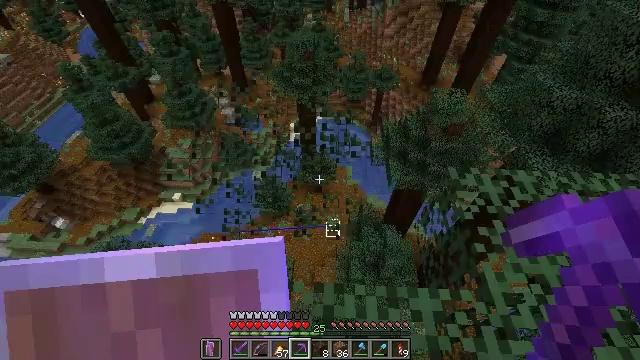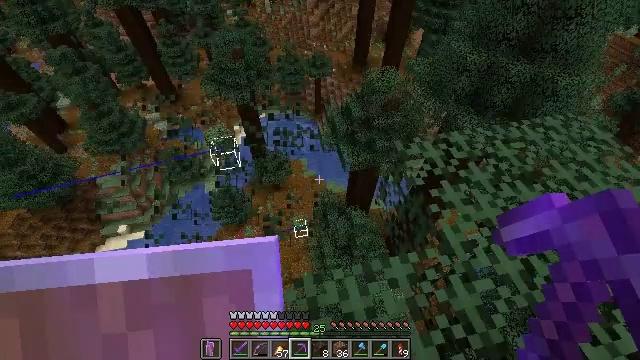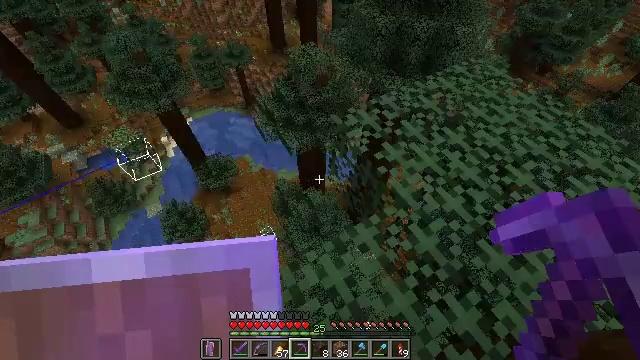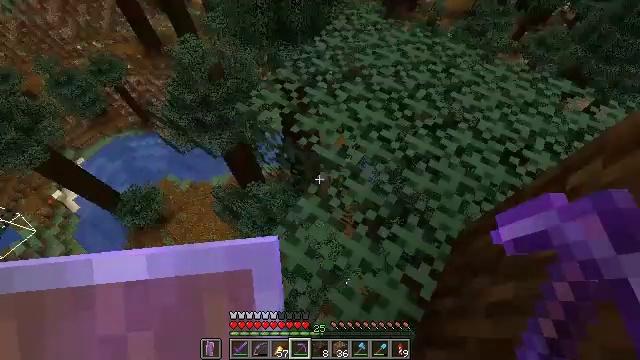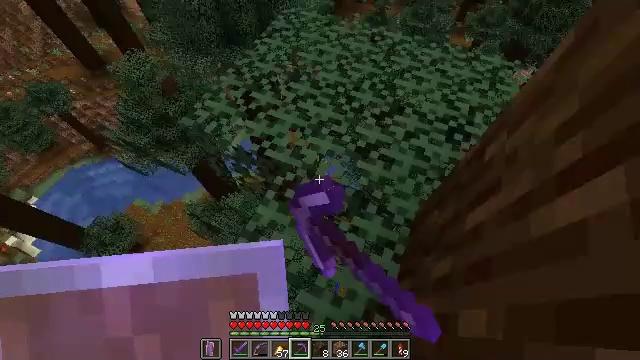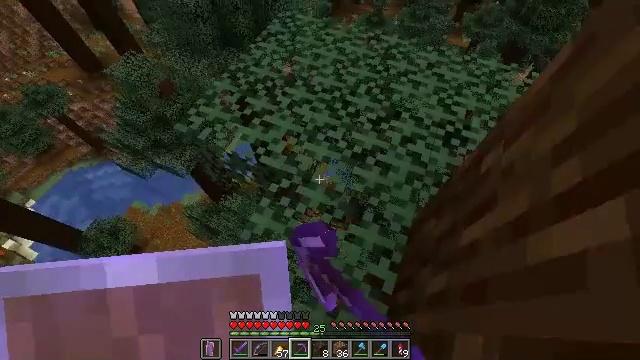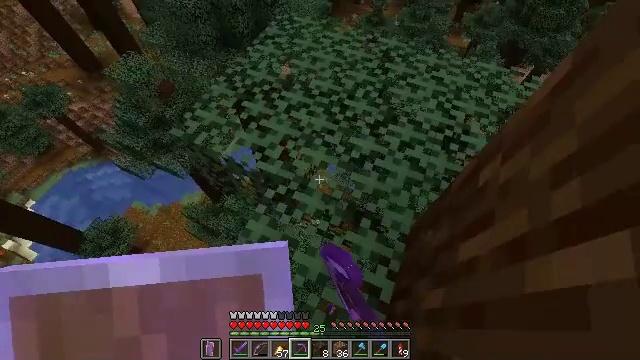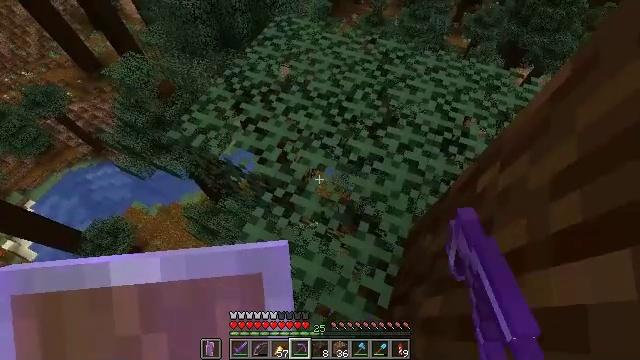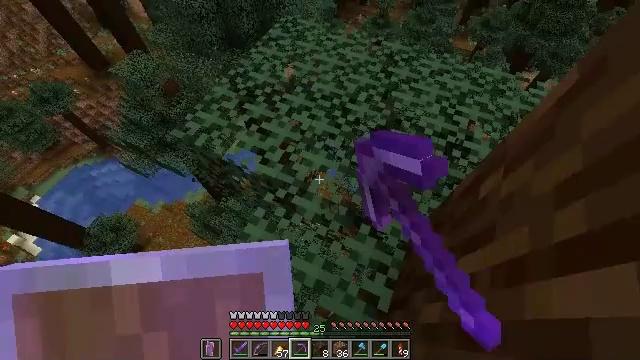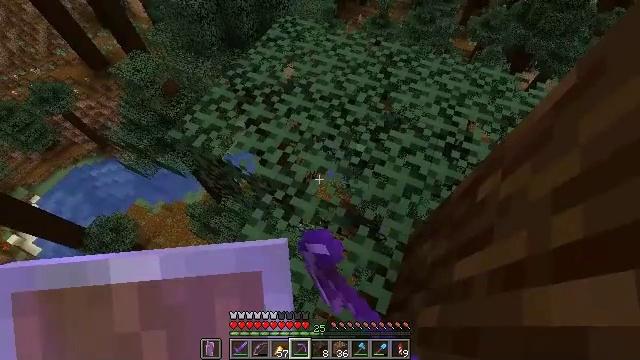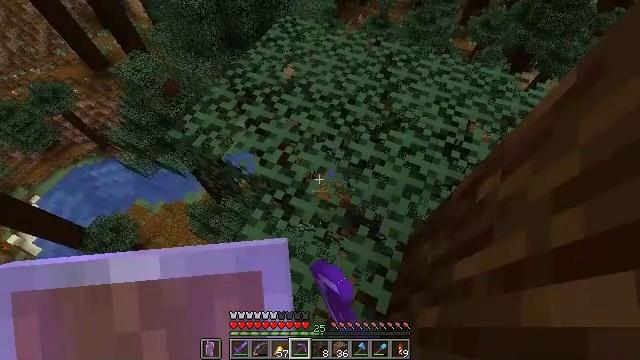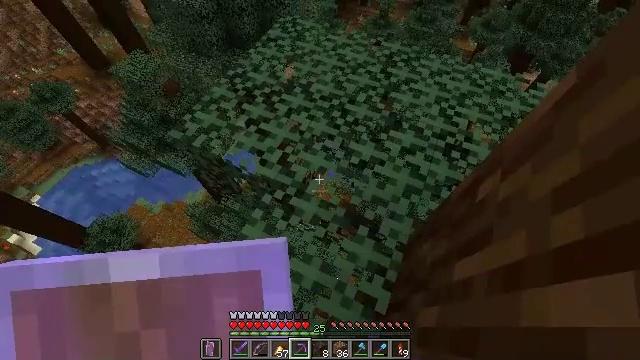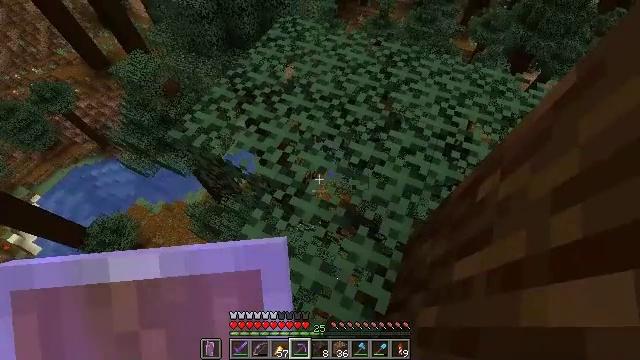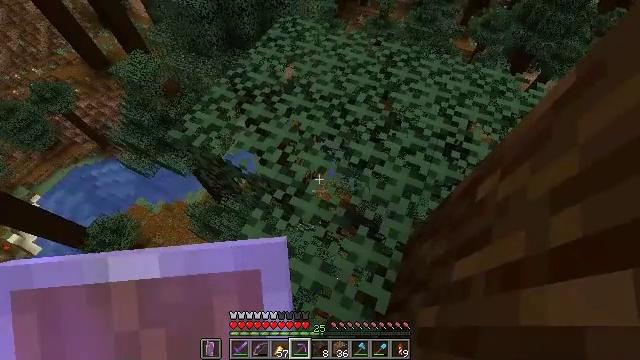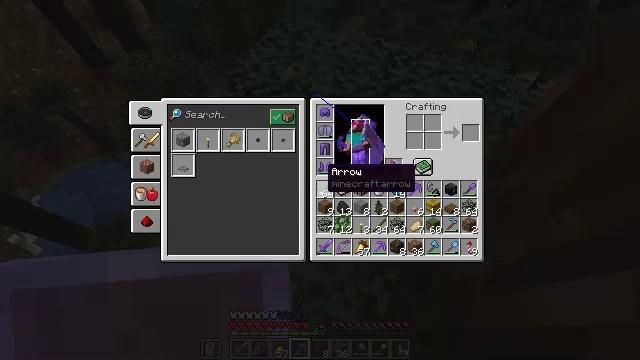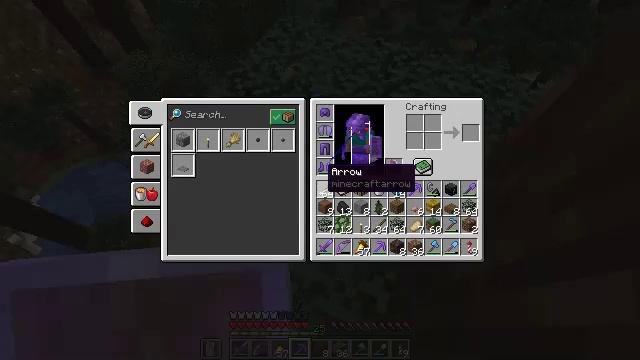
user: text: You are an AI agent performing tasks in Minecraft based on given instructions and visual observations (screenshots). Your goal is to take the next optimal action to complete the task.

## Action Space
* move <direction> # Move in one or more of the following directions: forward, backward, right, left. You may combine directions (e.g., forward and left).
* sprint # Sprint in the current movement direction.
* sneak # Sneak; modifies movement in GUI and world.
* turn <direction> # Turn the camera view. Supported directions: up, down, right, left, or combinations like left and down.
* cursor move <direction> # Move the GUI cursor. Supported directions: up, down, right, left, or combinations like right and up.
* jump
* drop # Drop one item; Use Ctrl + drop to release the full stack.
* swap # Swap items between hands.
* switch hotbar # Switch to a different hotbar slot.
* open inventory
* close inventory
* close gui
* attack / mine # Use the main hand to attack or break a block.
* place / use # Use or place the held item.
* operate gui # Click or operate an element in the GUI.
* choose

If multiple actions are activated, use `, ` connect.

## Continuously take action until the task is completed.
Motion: motion action
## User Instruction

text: Drop a brown mushroom.
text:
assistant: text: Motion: turn right and down, attack / mine
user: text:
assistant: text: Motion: turn right and down, attack / mine
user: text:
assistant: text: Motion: move right, turn right and down, attack / mine
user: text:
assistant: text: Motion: move right, turn right, attack / mine
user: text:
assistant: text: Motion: move right, attack / mine
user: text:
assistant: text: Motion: attack / mine
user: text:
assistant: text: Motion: attack / mine
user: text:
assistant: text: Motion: turn left, attack / mine
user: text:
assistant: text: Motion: attack / mine
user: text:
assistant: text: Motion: no_op
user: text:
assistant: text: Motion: no_op
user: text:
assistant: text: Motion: no_op
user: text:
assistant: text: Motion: no_op
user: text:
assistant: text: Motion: open inventory
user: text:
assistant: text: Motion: open inventory
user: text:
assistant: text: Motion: open inventory
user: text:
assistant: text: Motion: open inventory
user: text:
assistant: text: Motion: no_op
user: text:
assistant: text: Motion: cursor move right
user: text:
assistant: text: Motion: cursor move right and up
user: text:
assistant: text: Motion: cursor move right and up
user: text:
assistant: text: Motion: no_op
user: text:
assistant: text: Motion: no_op
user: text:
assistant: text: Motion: no_op
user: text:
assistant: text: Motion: no_op
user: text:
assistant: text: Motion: no_op
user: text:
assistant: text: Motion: no_op
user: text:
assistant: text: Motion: no_op
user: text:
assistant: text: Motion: no_op
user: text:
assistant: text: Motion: no_op